Question: I have a Swing Form that contains a JScrollPane('activityScrollPane') for a JPanel('activityPanel'). The panel contains a JTextField and a JButton (that is used to add more fields to the Panel). Now the problem is that the elements start from the center of the panel as in the image below (with the borders marking the 'activityScrollPane' boundary)

Following is the code I am currently using to make the scroll pane and associated components.
'''
//part of the code for creating the ScrollPane
final JPanel activityPanel = new JPanel(new GridBagLayout());
gbc.gridx=0;
gbc.gridy=0;
JScrollPane activityScrollPane = new JScrollPane(activityPanel);
//adding activity fields
activityFields = new ArrayList<JTextField>();
fieldIndex = 0;
activityFields.add(new JTextField(30));
final GridBagConstraints activityGBC = new GridBagConstraints();
activityGBC.gridx=0;
activityGBC.gridy=0;
activityGBC.anchor = GridBagConstraints.FIRST_LINE_START;
activityPanel.add(activityFields.get(fieldIndex),activityGBC);
fieldIndex++;
JButton btn_more = (new JButton("more"));
activityGBC.gridx=1;
activityPanel.add(btn_more,activityGBC);
'''
How can I make the JTextField and the JButton or for that matter any component to appear on the top left corner of the JScrollPane. I have already tried using
'''
activityConstraints.anchor = GridBagConstraints.NORTHWEST;
'''
as pointed in the SO <URL>, but it does not at all seem to work.
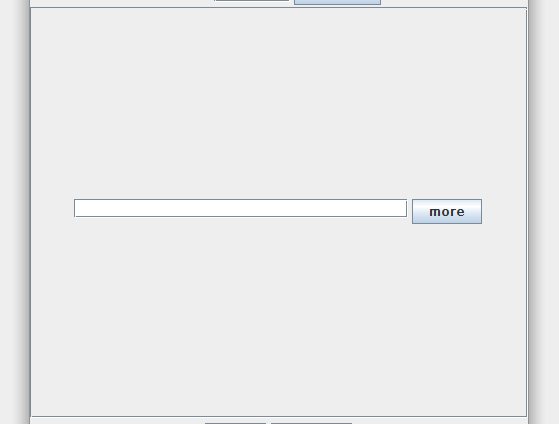
Answer: You simply forgot to provide any 'weightx/weighty' values, atleast one having a non-zero value will do. have a look at this code example :
'''
import java.awt.*;
import javax.swing.*;
public class GridBagLayoutDemo
{
private JTextField tfield1;
private JButton button1;
private void displayGUI()
{
JFrame frame = new JFrame("GridBagLayout Demo");
frame.setDefaultCloseOperation(JFrame.EXIT_ON_CLOSE);
JPanel contentPane = new JPanel();
contentPane.setLayout(new GridBagLayout());
tfield1 = new JTextField(10);
GridBagConstraints gbc = new GridBagConstraints();
gbc.anchor = GridBagConstraints.FIRST_LINE_START;
gbc.weightx = 1.0;
gbc.weighty = 1.0;
gbc.gridx = 0;
gbc.gridy = 0;
gbc.fill = GridBagConstraints.HORIZONTAL;
contentPane.add(tfield1, gbc);
button1 = new JButton("More");
gbc.gridx = 1;
gbc.gridy = 0;
gbc.fill = GridBagConstraints.NONE;
contentPane.add(button1, gbc);
frame.setContentPane(contentPane);
frame.pack();
frame.setVisible(true);
}
public static void main(String... args)
{
SwingUtilities.invokeLater(new Runnable()
{
public void run()
{
new GridBagLayoutDemo().displayGUI();
}
});
}
}
'''
'''
import java.awt.*;
import javax.swing.*;
public class GridBagLayoutDemo
{
private JTextField tfield1;
private JButton button1;
private JTextField tfield2;
private JButton button2;
private void displayGUI()
{
JFrame frame = new JFrame("GridBagLayout Demo");
frame.setDefaultCloseOperation(JFrame.EXIT_ON_CLOSE);
JPanel contentPane = new JPanel();
contentPane.setLayout(new GridBagLayout());
tfield1 = new JTextField(10);
GridBagConstraints gbc = new GridBagConstraints();
gbc.anchor = GridBagConstraints.FIRST_LINE_START;
gbc.weightx = 1.0;
//gbc.weighty = 0.2;
gbc.gridx = 0;
gbc.gridy = 0;
gbc.fill = GridBagConstraints.HORIZONTAL;
contentPane.add(tfield1, gbc);
button1 = new JButton("More");
gbc.gridx = 1;
gbc.gridy = 0;
gbc.fill = GridBagConstraints.NONE;
contentPane.add(button1, gbc);
tfield2 = new JTextField(10);
gbc.weightx = 1.0;
gbc.weighty = 0.2;
gbc.gridx = 0;
gbc.gridy = 1;
gbc.fill = GridBagConstraints.HORIZONTAL;
contentPane.add(tfield2, gbc);
button2 = new JButton("More");
gbc.gridx = 1;
gbc.gridy = 1;
gbc.fill = GridBagConstraints.NONE;
contentPane.add(button2, gbc);
JScrollPane scroller = new JScrollPane(contentPane);
frame.add(scroller);
frame.pack();
frame.setVisible(true);
}
public static void main(String... args)
{
SwingUtilities.invokeLater(new Runnable()
{
public void run()
{
new GridBagLayoutDemo().displayGUI();
}
});
}
}
'''